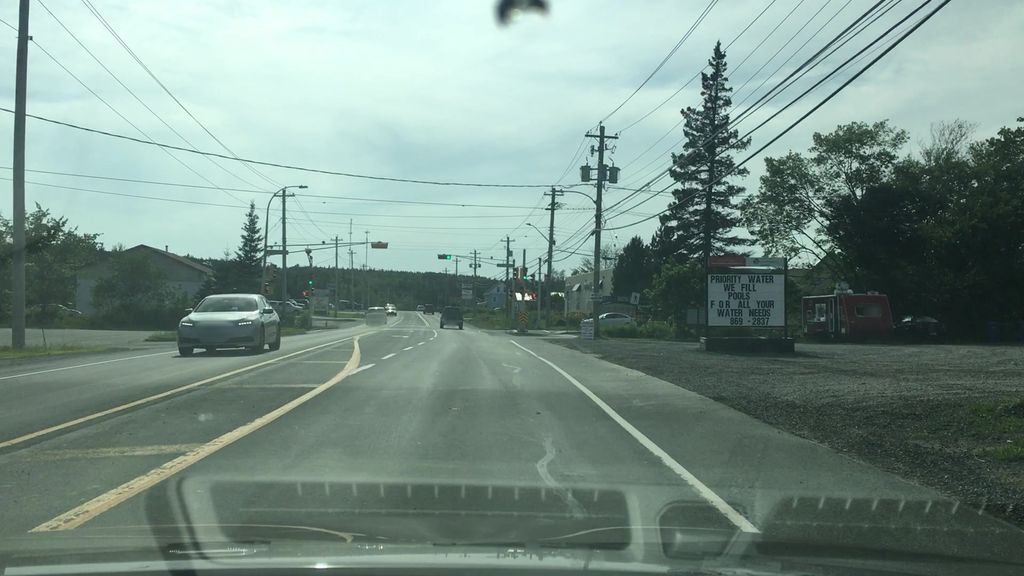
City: halifax